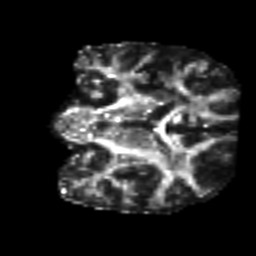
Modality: FA
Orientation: coronal
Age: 56
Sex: male
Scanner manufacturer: siemens
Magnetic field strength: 3 T
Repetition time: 7.3 s
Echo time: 0.087 s